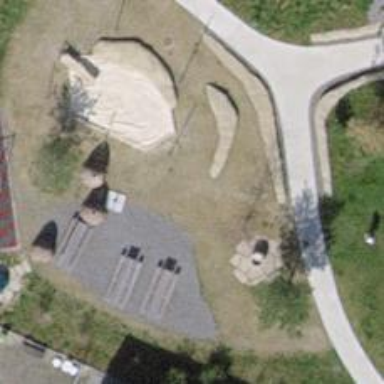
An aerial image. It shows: Playground area for leisure land.